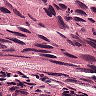
Metastatic tissue present: yes